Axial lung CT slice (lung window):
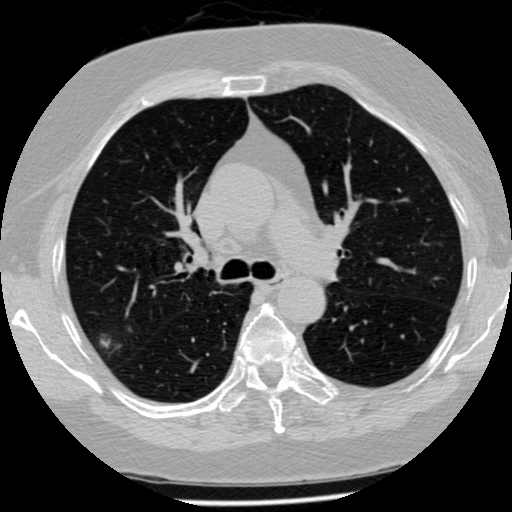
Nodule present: yes
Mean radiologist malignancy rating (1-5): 3.5